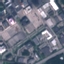
Land use / land cover class: Industrial